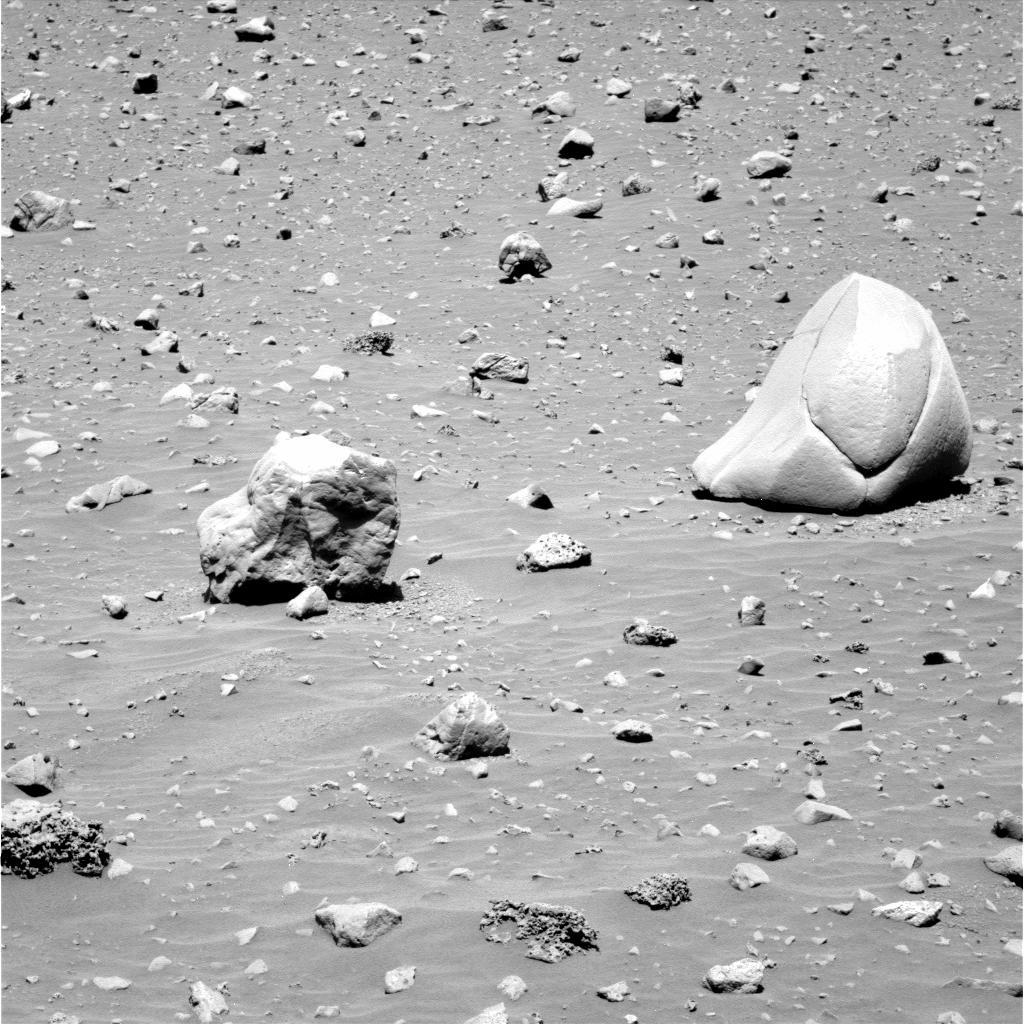
Terrain classes present: Gravel / Sand / Soil, Rock, Shadow